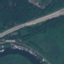
Land use / land cover: River